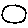
Label: moon